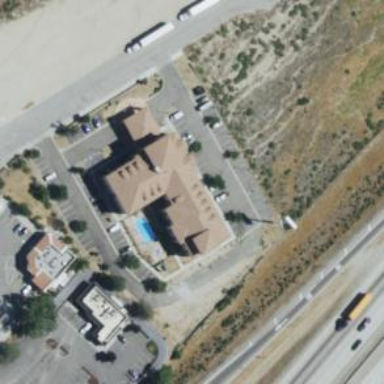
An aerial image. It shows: Hotel building.